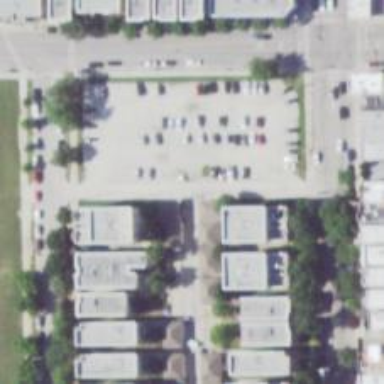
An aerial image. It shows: Alleyway designated as service road.